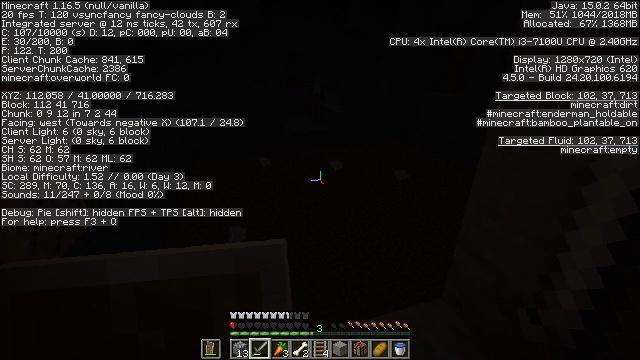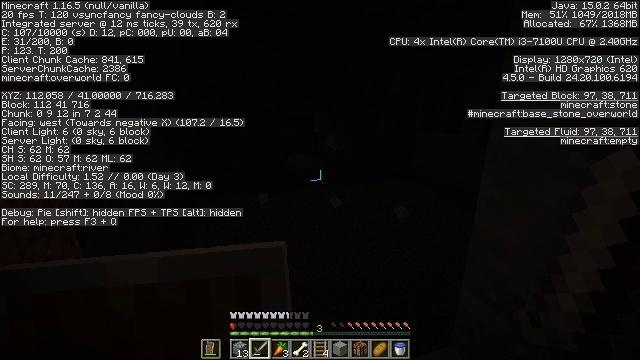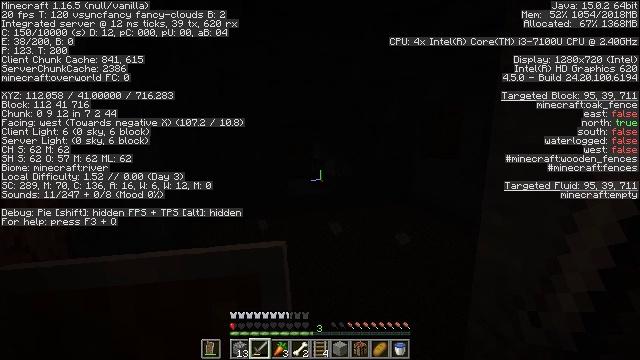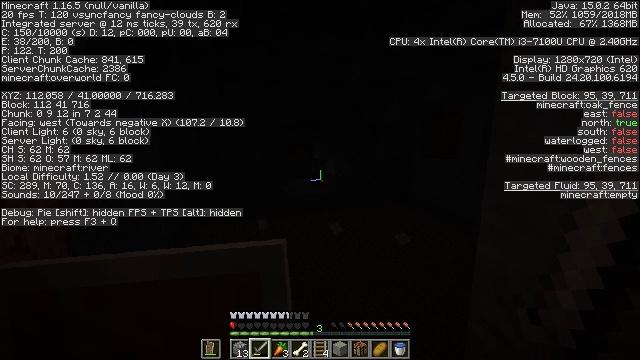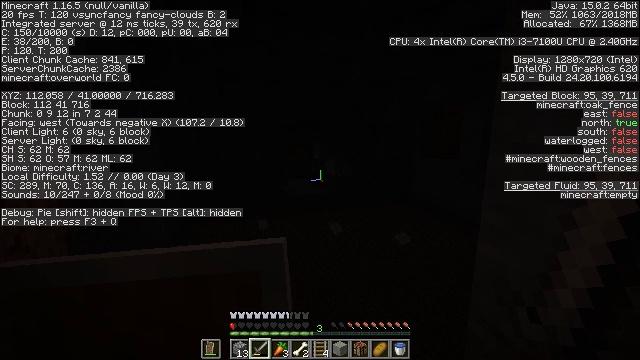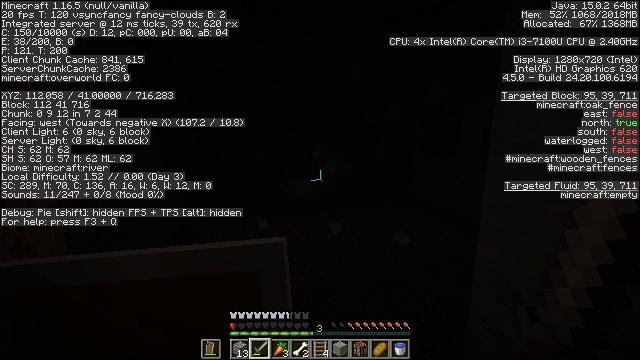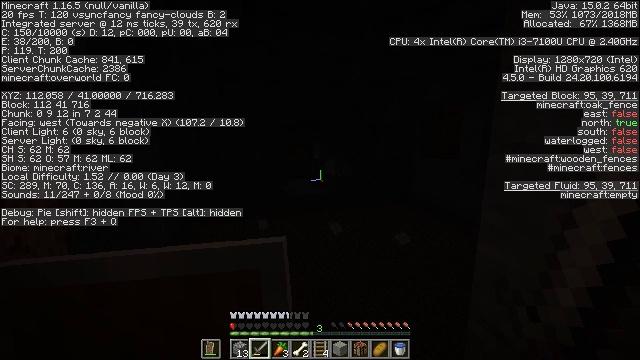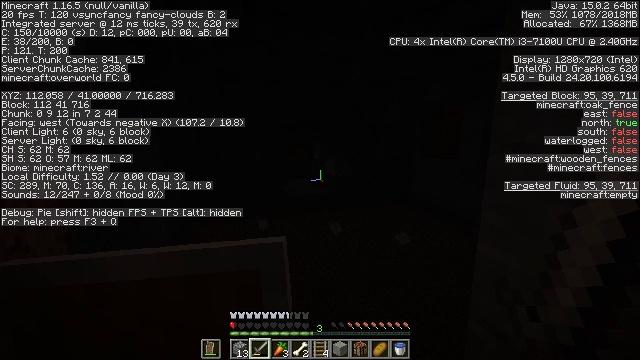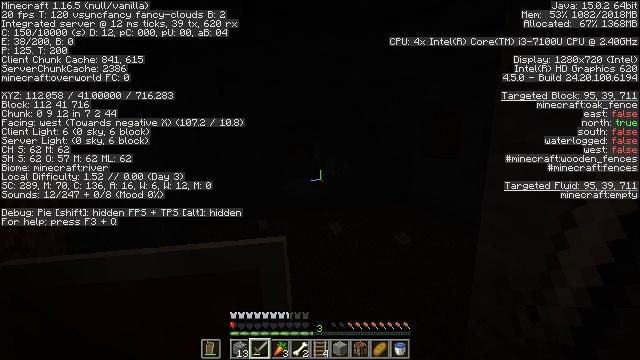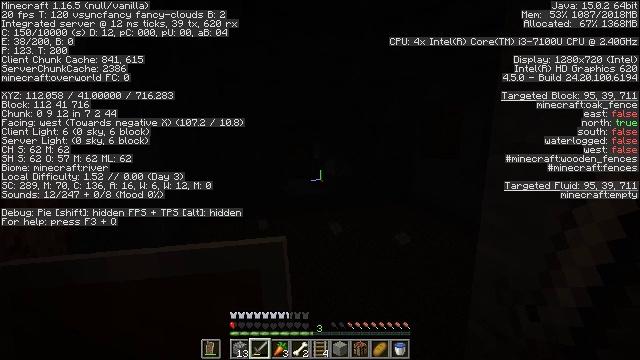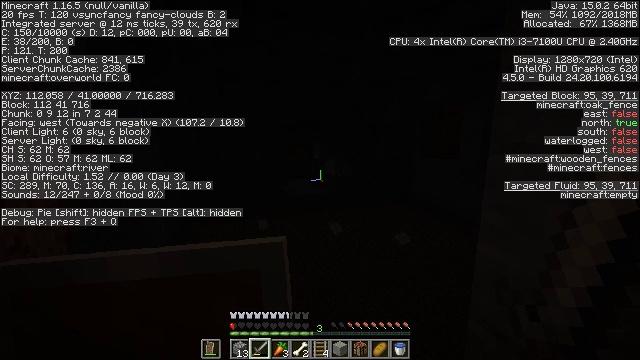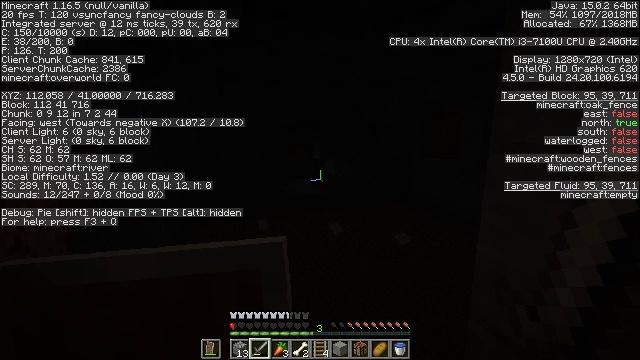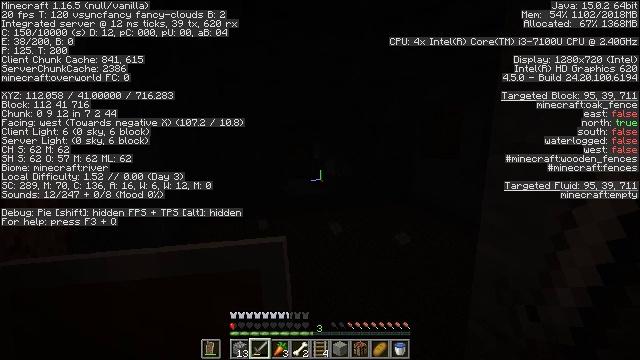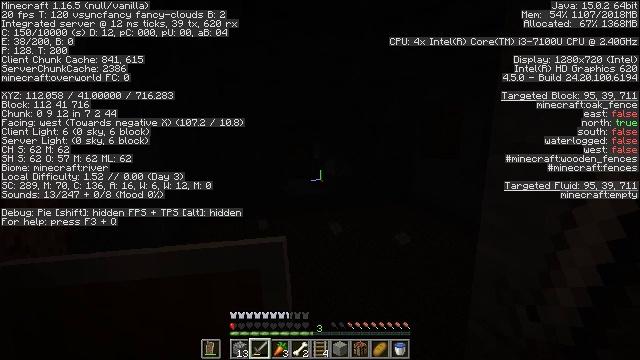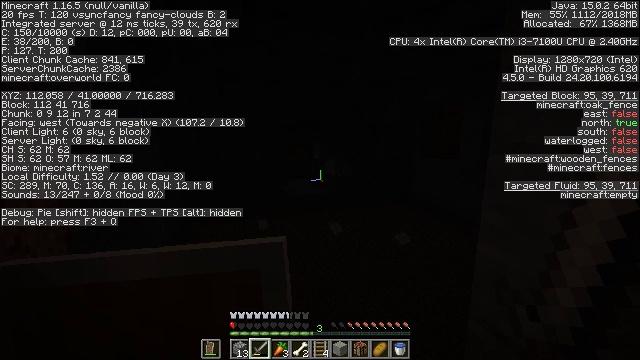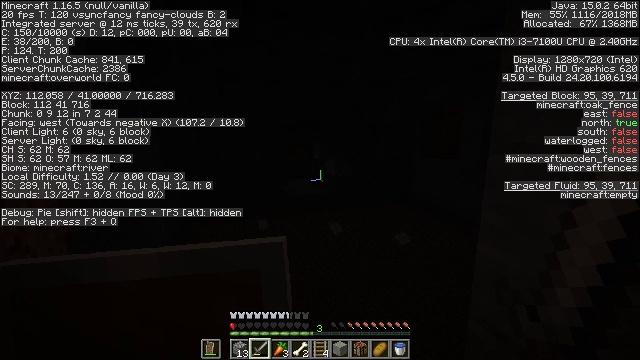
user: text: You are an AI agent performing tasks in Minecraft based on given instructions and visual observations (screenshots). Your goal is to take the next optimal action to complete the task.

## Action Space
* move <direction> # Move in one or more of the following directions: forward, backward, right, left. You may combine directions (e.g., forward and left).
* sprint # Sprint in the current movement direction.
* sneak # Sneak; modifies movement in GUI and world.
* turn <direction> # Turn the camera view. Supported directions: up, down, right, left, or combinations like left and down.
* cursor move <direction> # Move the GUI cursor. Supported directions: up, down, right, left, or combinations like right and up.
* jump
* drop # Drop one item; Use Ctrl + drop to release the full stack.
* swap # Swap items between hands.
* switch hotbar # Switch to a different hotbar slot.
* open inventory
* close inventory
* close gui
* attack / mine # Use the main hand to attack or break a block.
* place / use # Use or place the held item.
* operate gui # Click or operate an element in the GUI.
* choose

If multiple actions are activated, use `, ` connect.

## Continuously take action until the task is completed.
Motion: motion action
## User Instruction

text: Gather cobweb from abandoned mineshafts.
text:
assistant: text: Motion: turn up
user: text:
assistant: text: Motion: turn up
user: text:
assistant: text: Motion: no_op
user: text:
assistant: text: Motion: no_op
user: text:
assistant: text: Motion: no_op
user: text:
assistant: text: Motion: no_op
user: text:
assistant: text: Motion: no_op
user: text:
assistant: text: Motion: no_op
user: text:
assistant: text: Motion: no_op
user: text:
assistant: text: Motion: no_op
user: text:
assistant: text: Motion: no_op
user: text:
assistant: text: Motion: no_op
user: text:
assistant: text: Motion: no_op
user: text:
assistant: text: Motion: no_op
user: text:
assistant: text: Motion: no_op
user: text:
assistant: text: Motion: no_op
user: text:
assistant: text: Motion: no_op
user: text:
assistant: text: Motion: no_op
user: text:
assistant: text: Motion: no_op
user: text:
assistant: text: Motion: no_op
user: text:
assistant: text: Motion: no_op
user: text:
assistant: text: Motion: no_op
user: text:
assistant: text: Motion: no_op
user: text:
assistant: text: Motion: no_op
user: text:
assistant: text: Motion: no_op
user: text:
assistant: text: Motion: no_op
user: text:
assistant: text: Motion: no_op
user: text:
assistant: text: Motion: no_op
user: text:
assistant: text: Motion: no_op
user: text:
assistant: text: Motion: no_op